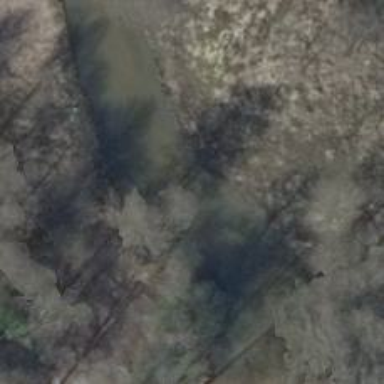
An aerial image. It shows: Canal.